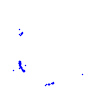
Particle: proton